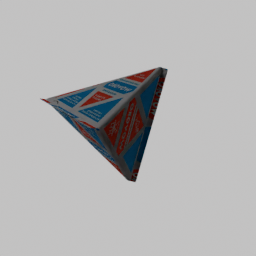
Label: nature